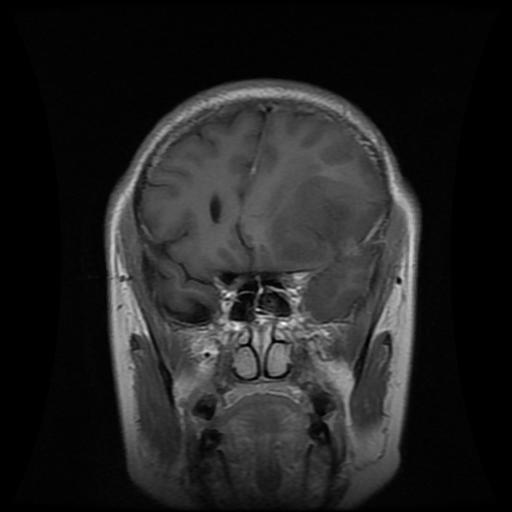
Label: glioma